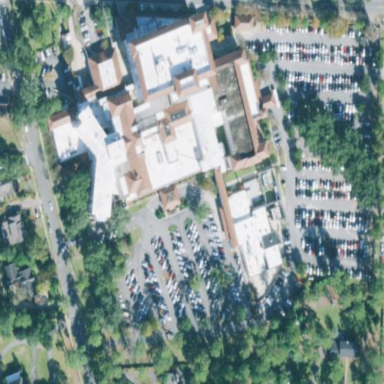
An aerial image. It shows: Healthcare facility identified as hospital.